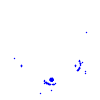
Particle: proton